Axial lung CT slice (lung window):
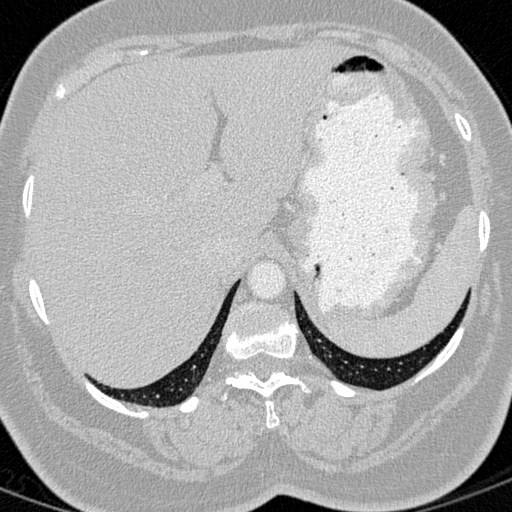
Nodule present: no